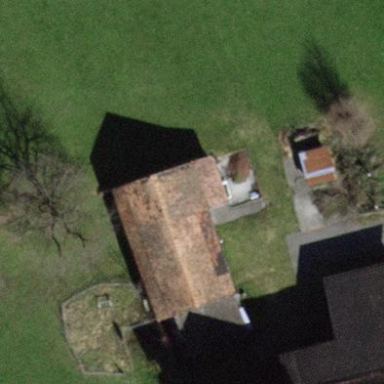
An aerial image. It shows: Shed building.